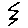
Label: zigzag